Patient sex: M
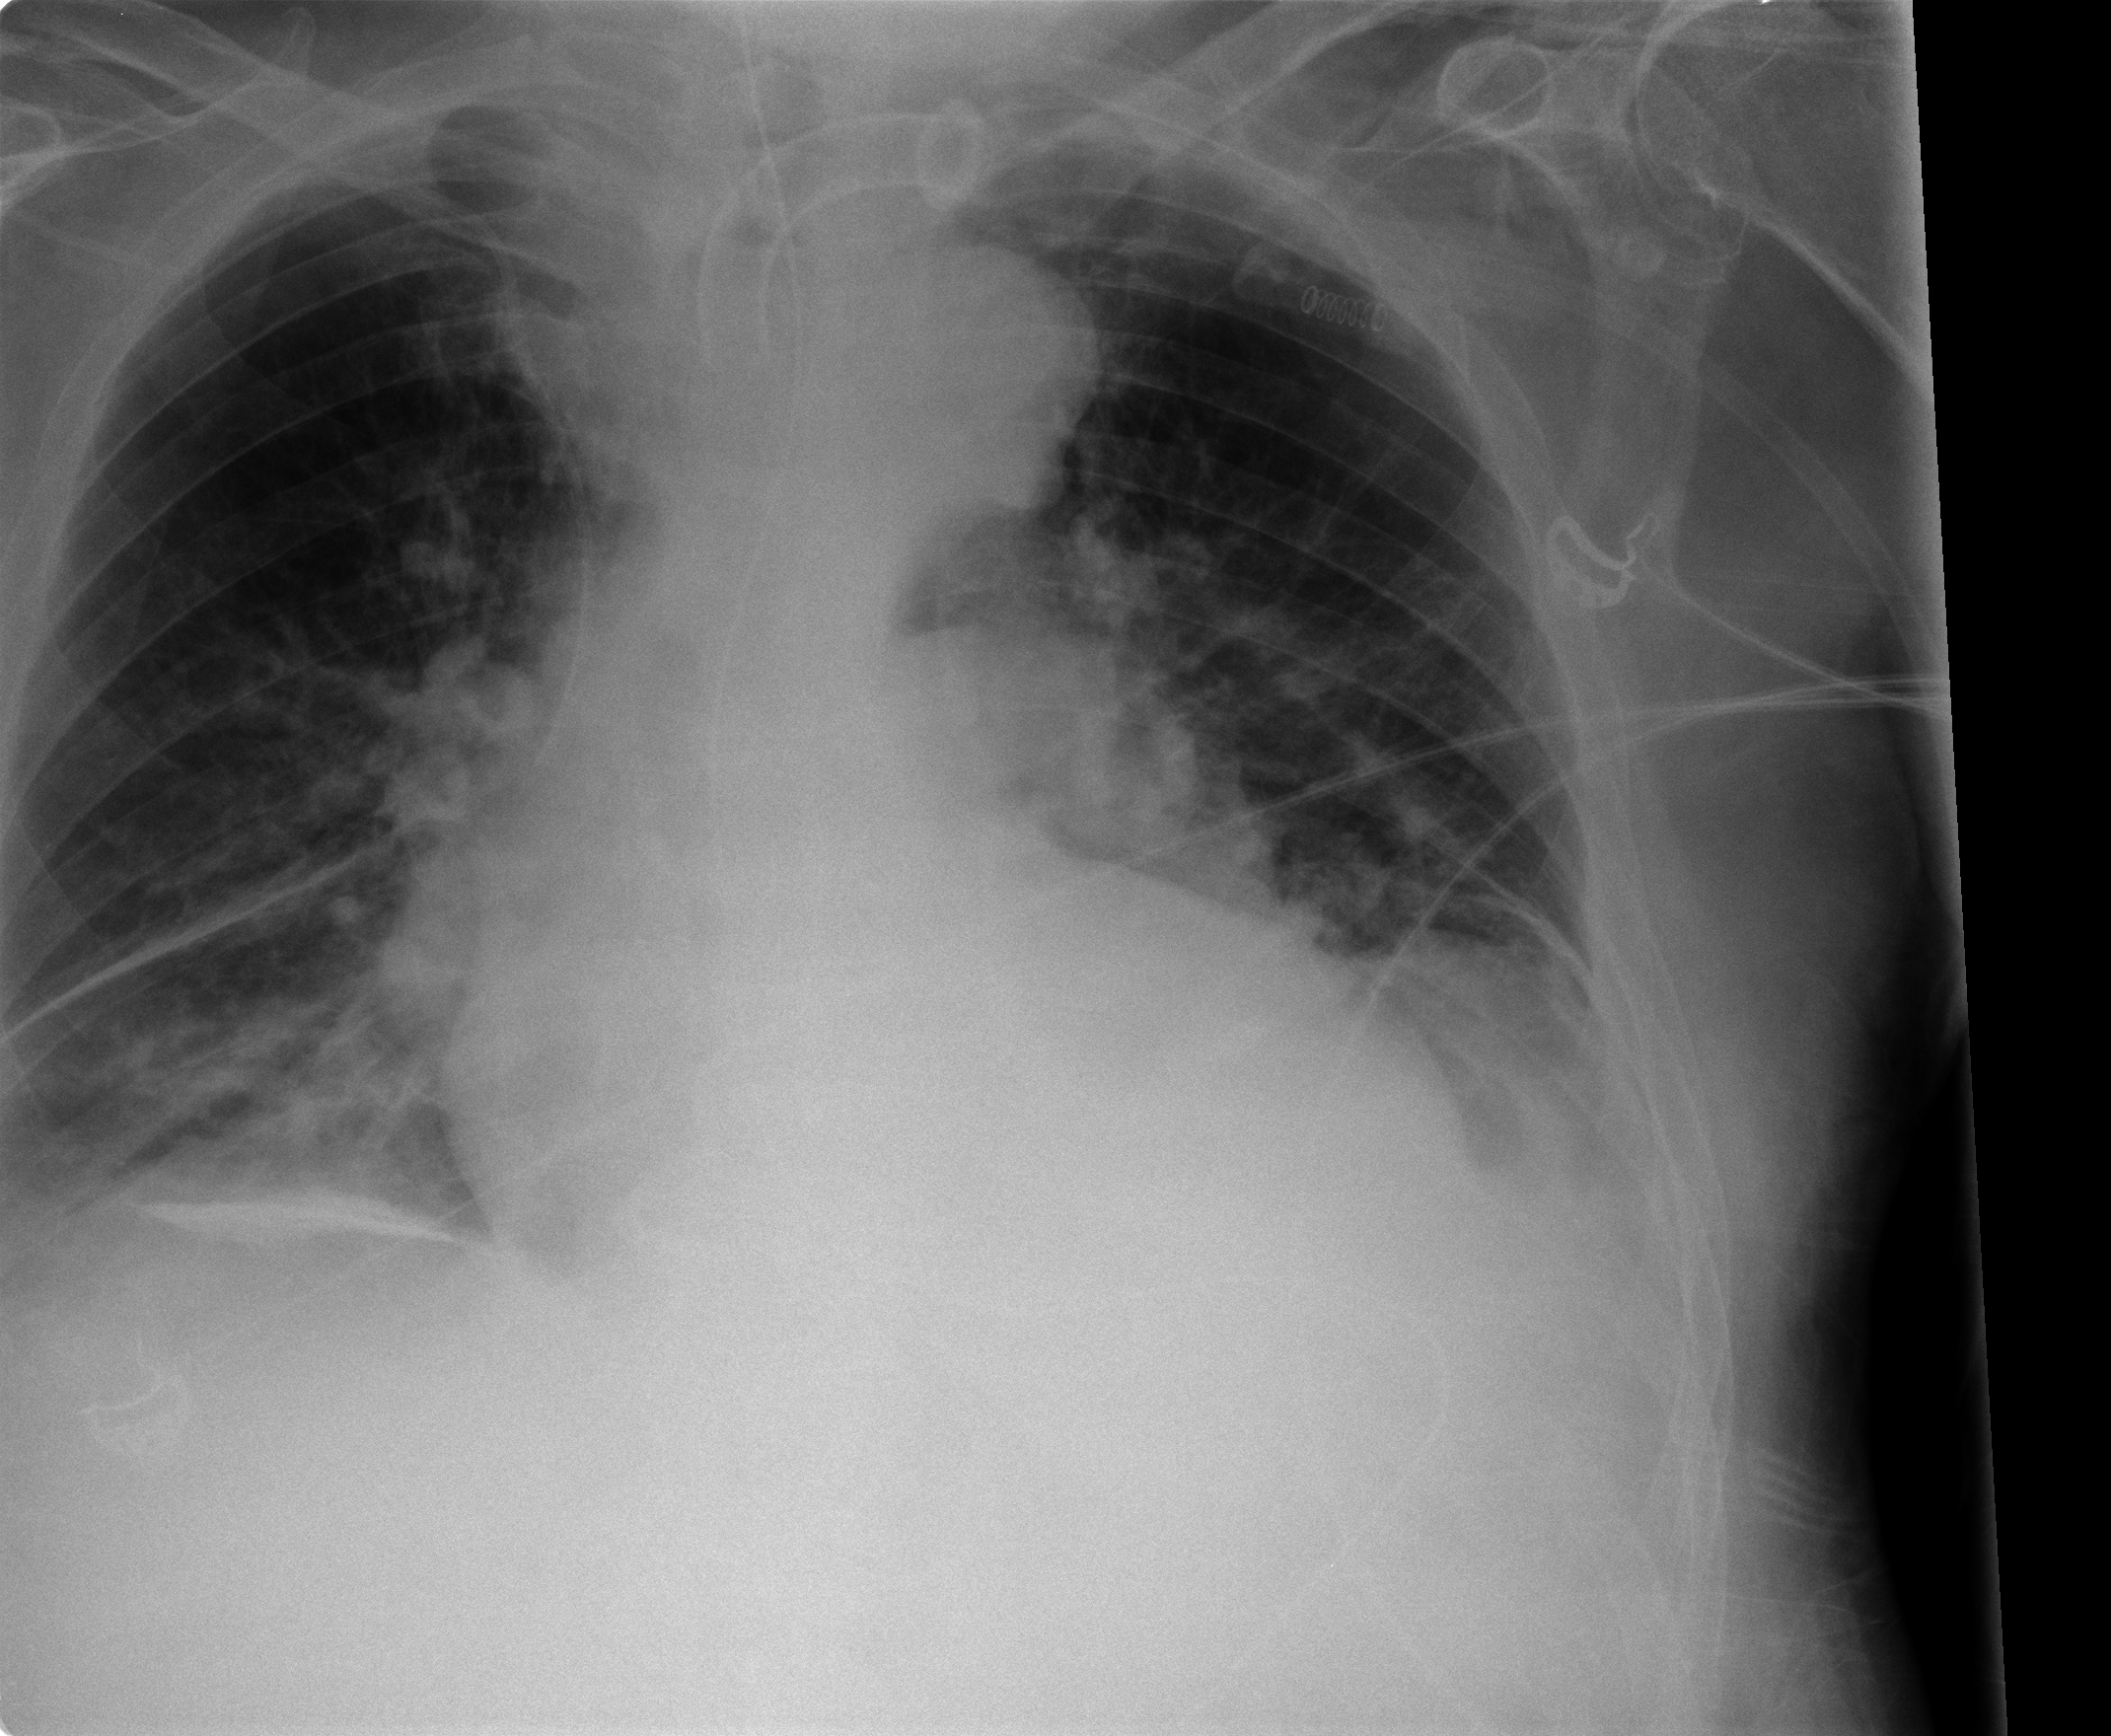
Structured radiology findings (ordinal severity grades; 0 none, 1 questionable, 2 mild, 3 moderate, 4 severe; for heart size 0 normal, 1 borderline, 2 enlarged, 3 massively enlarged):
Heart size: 2
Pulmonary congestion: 0
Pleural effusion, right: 0
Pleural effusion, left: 2
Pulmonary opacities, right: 2
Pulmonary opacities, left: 0
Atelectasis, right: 2
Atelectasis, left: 2